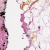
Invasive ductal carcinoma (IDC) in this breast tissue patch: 0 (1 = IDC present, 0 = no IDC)